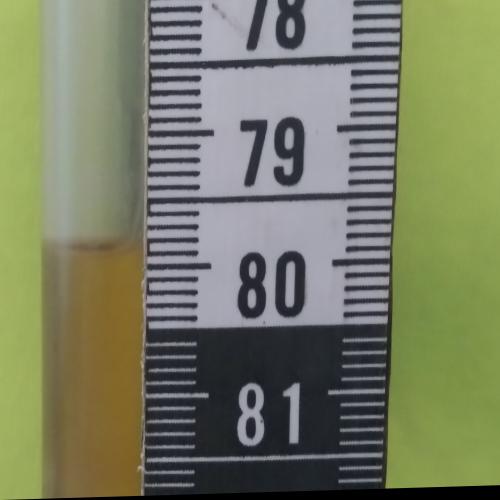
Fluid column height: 79.8 cm